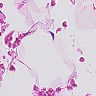
Metastatic tissue present: no